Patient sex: F
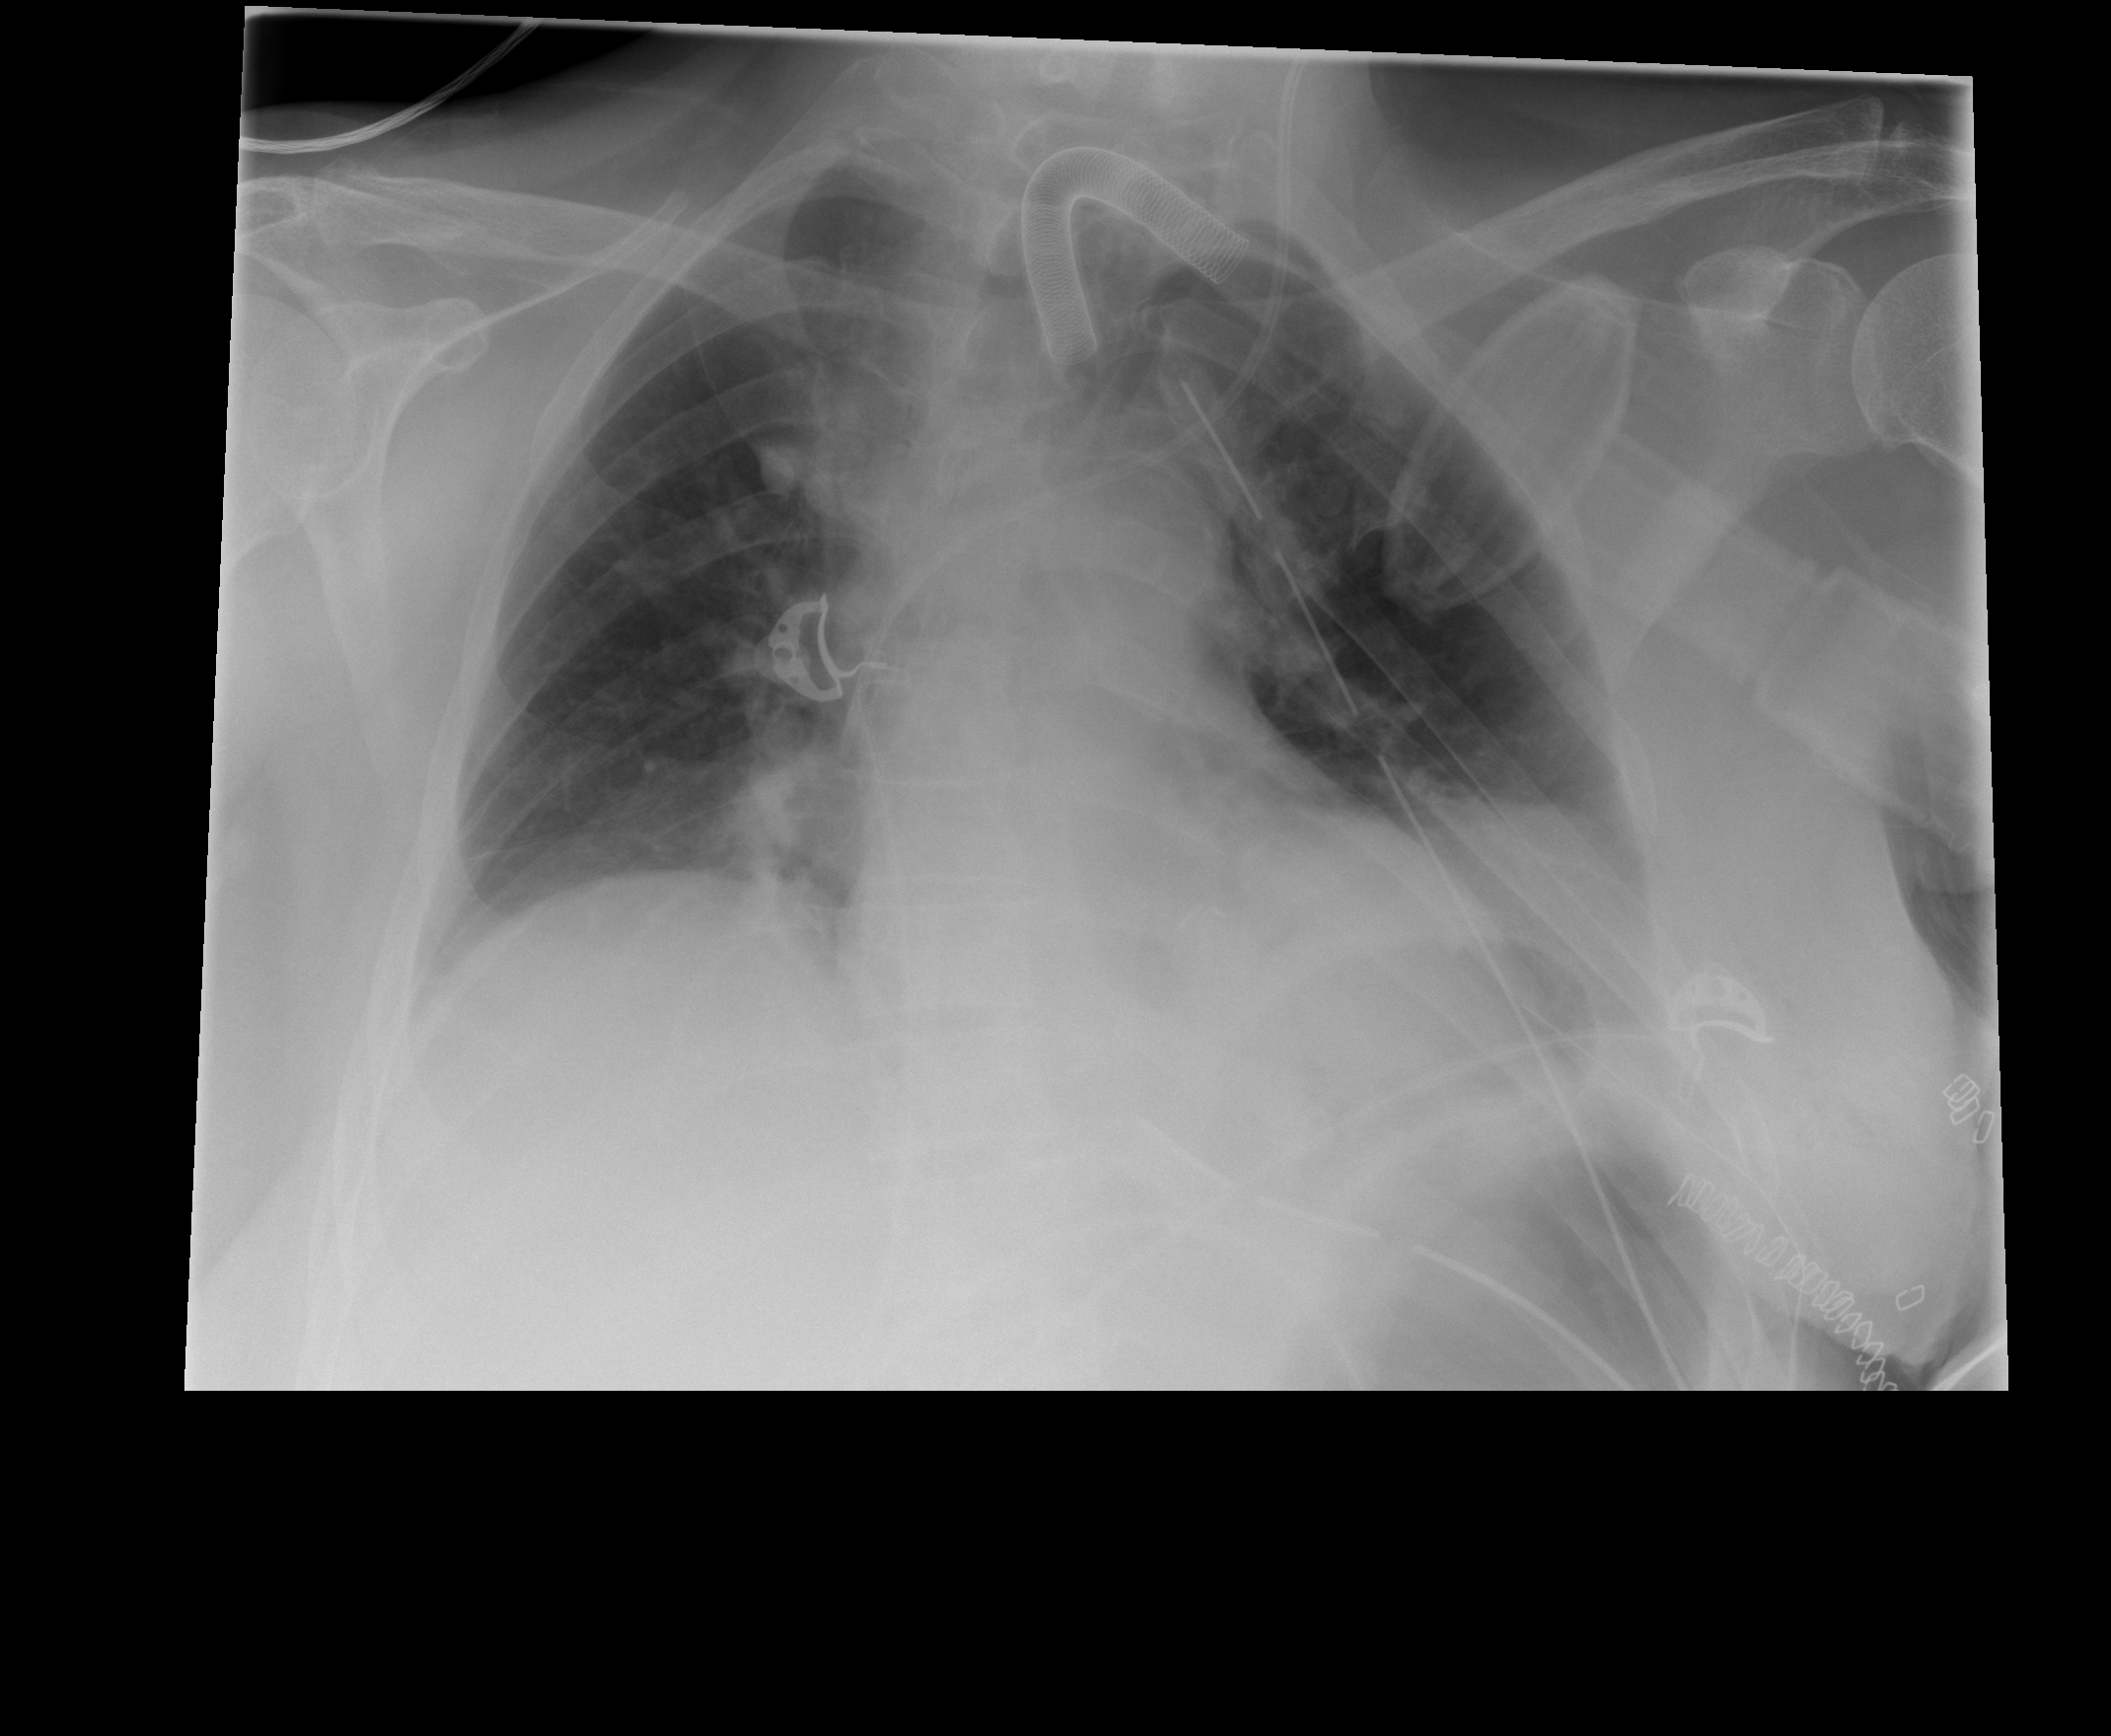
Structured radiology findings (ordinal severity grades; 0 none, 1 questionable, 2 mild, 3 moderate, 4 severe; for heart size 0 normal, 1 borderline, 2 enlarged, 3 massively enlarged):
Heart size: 0
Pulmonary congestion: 0
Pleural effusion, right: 0
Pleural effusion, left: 0
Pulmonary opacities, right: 0
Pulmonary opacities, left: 0
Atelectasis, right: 0
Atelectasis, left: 2